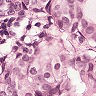
Metastatic tissue present: yes